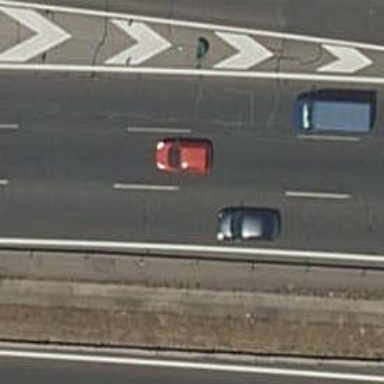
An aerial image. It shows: Asphalt motorway.